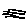
Label: line